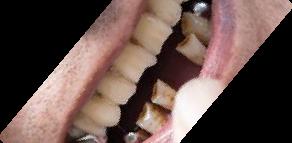
Condition: hypodontia